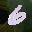
Label: 6